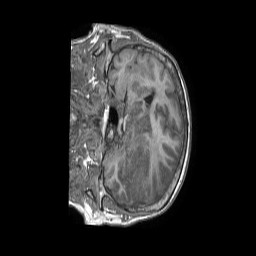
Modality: T1w
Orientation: coronal
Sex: female
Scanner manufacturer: philips
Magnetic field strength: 1.5 T
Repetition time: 0.007354 s
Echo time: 0.003361 s